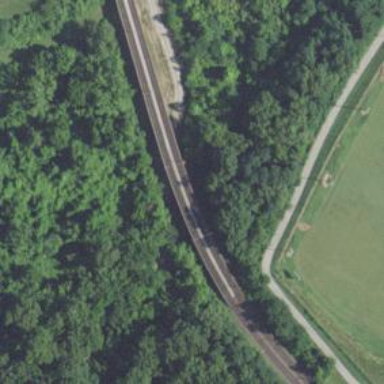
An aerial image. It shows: Bridge for light rail railway with electrified contact lines.